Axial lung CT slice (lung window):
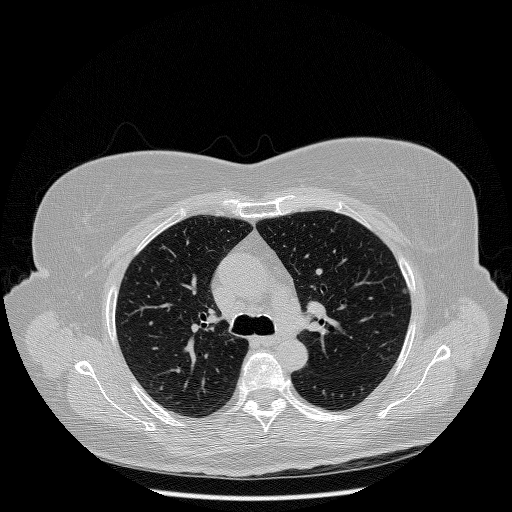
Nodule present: no